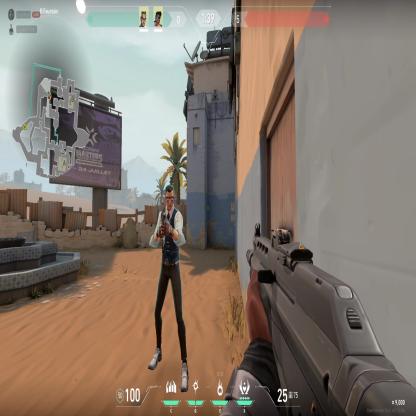
Label: teammate